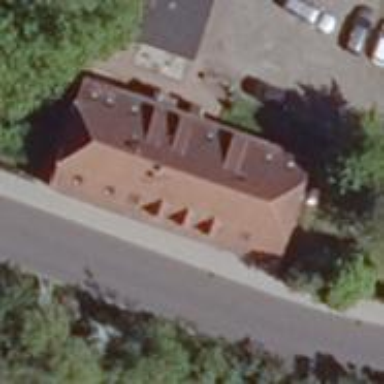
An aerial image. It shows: House with half-hipped roof oriented along its length.